高二 · 解析几何
14. 如图所示, 甲船以每小时 $30 \sqrt{2}$ 海里的速度向正北方向航行, 乙船按固定方向匀速直线航行. 当甲船位于 $A_{1}$ 处时, 乙船位于甲船的北偏西 $105^{\circ}$ 方向的 $B_{1}$ 处, 此时两船相距 20 海里. 当甲船航行 20 分钟到达 $A_{2}$ 处时, 乙船航行到甲船的北偏西 $120^{\circ}$ 方向的 $B_{2}$ 处, 此
时两船相距 $10 \sqrt{2}$ 海里. 问乙船每小时航行多少海里?
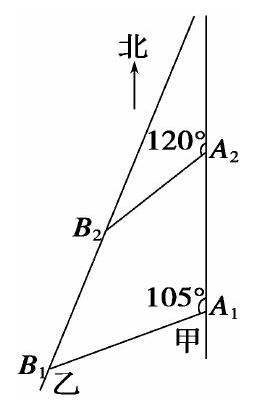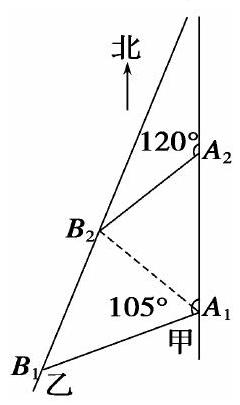
答案: 如图所示, 连结 $A_{1} B_{2}$,

由已知 $A_{2} B_{2}=10 \sqrt{2}$,

$A_{1} A_{2}=30 \sqrt{2} \times \frac{20}{60}=10 \sqrt{2}, \therefore A_{1} A_{2}=A_{2} B_{2}$,

又 $\angle A_{1} A_{2} B_{2}=180^{\circ}-120^{\circ}=60^{\circ}$,

$\therefore \triangle A_{1} A_{2} B_{2}$ 是等边三角形,

$\therefore A_{1} B_{2}=A_{1} A_{2}=10 \sqrt{2}$.

由已知, $A_{1} B_{1}=20, \angle B_{1} A_{1} B_{2}=105^{\circ}-60^{\circ}=45^{\circ}$,

在 $\triangle A_{1} B_{2} B_{1}$ 中, 由余弦定理,

$B_{1} B_{2}^{2}=A_{1} B_{1}^{2}+A_{1} B_{2}^{2}-2 A_{1} B_{1} \cdot A_{1} B_{2} \cdot \cos 45^{\circ}$

$=20^{2}+(10 \sqrt{2})^{2}-2 \times 20 \times 10 \sqrt{2} \times \frac{\sqrt{2}}{2}$

$=200$

$\therefore B_{1} B_{2}=10 \sqrt{2}$.

因此, 乙船速度的大小为

$\frac{10 \sqrt{2}}{20} \times 60=30 \sqrt{2}$ (海里/小时).

答 乙船每小时航行 $30 \sqrt{2}$ 海里.哈哈